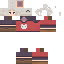
A male human skin with medium skin, wearing brown bald dressed in a red hoodie and brown pants, featuring a closed mouth.